Interaction volume radius: 5 \u00c5
Interaction volume height: 25 \u00c5
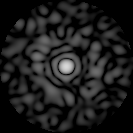
Disorder parameter: 0.804